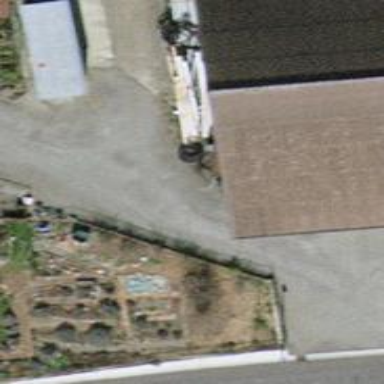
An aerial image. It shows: Driveway made of paving stones.